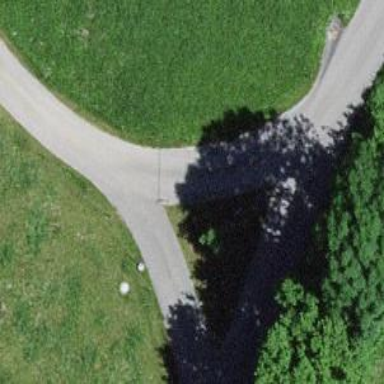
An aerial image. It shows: Service road with grade 1 tracktype.